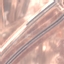
Land use / land cover class: Highway